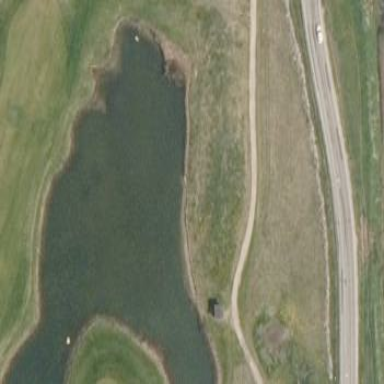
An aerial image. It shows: Picturesque scene of golf course with lateral water hazard.